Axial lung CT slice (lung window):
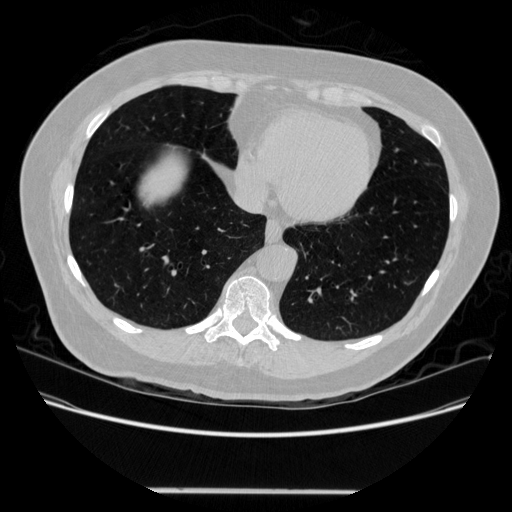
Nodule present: no